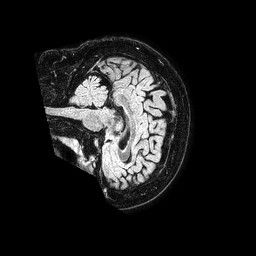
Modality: FLAIR
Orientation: sagittal
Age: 57
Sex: female
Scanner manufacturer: philips
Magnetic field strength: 1.5 T
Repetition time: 4.8 s
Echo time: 0.3 s